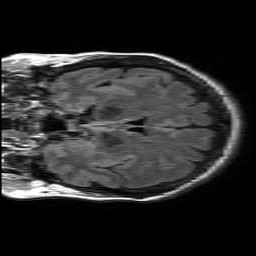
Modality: FLAIR
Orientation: coronal
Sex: female
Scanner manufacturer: philips
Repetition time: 11 s
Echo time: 0.125 s